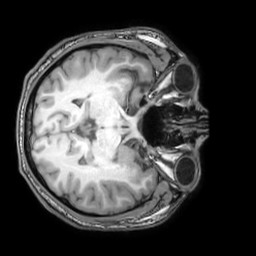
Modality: T1w
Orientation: axial
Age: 28
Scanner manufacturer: philips
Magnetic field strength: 3 T
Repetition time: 0.007 s
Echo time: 0.003501 s